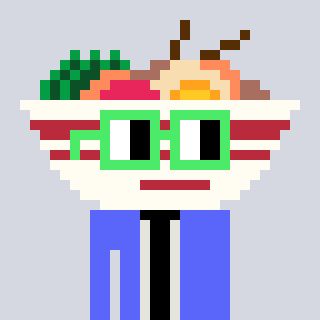
a pixel art character with square light green glasses, a noodles-shaped head and a purple-colored body on a cool background